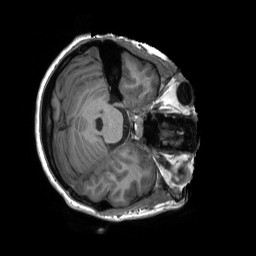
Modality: T1w
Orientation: axial
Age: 25
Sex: female
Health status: healthy
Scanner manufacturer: siemens
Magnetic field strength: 3 T
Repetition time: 2.3 s
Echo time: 0.00229 s